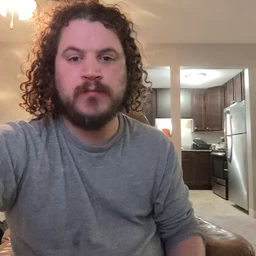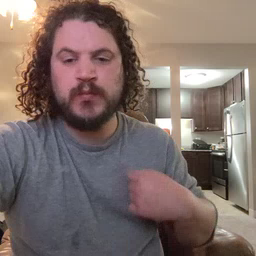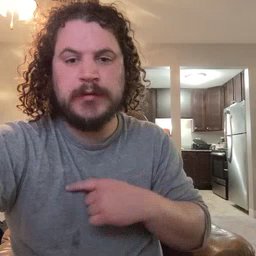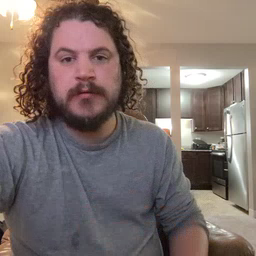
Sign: weus